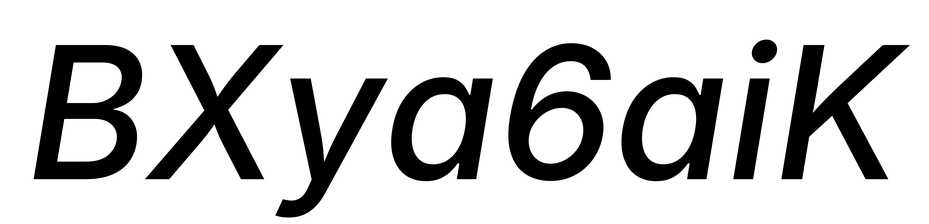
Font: Inter-Italic_Medium_Italic